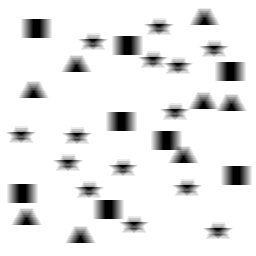
Squares: 8
Triangles: 8
Stars: 14
Total shapes: 30